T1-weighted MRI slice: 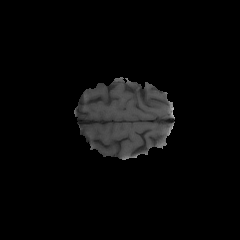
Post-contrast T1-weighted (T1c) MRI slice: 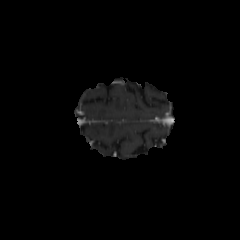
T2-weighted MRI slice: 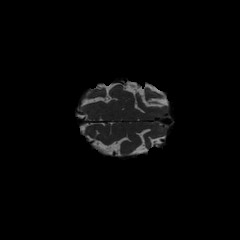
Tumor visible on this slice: no